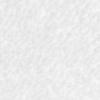
Label: no_change